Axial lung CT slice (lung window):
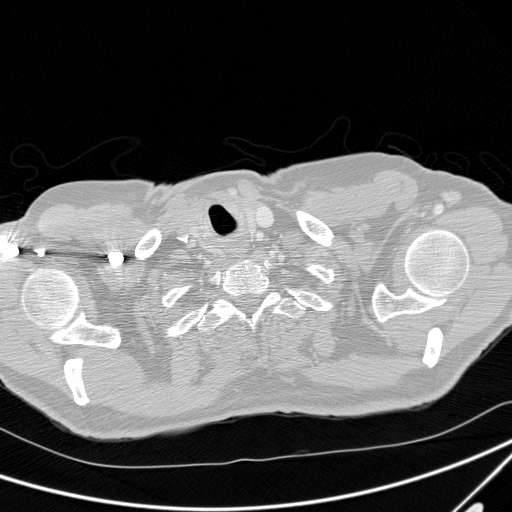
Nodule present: no